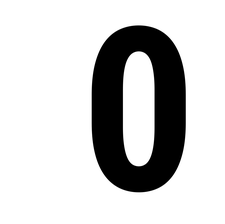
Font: Roboto_Condensed_Bold